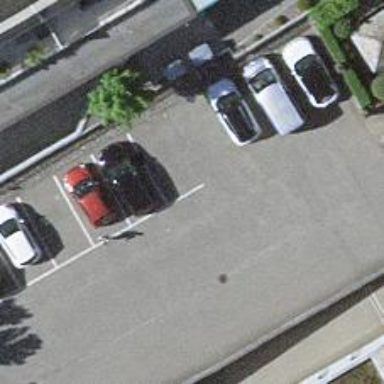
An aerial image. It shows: Parking entrance.